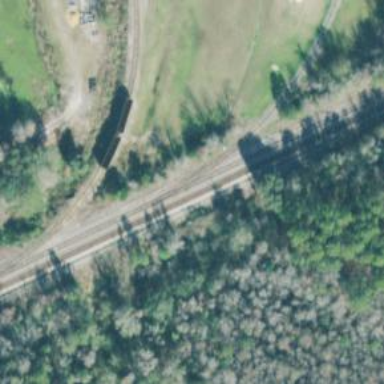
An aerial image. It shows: Railway spur junction.